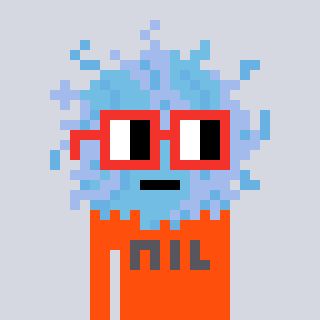
a pixel art character with square red glasses, a lint-shaped head and a orange-colored body on a cool background